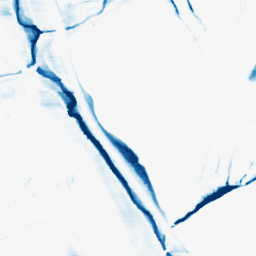
Category: morphological
Decomposition family: morphological_ellipse
Decomposition parameters: operation: closing
width: 5
height: 30
Upsampling method: linear_exact
Upsampling parameters: scale: 8
Upsampling scale: 8